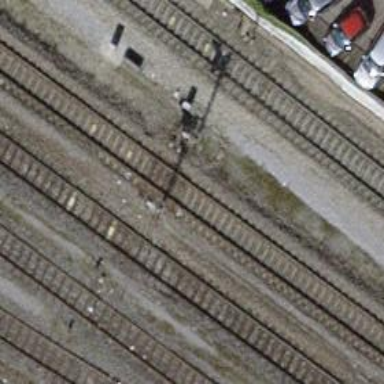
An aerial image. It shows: Railway signal.